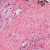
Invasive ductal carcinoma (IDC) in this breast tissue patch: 0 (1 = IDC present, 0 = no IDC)